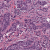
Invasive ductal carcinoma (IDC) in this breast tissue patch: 1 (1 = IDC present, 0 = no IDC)